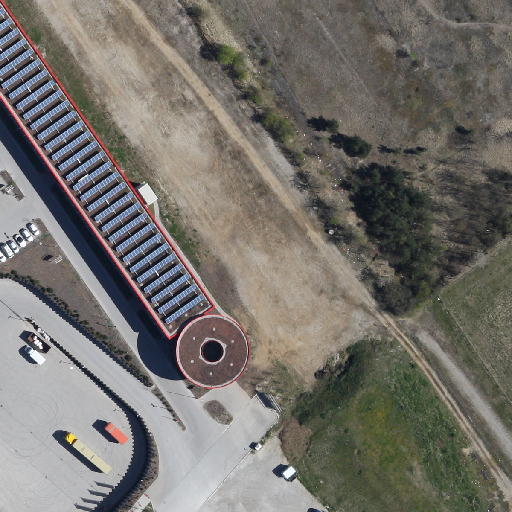
Referring expression: building along the road